Aerial crown-view tile of a tropical tree (Barro Colorado Island, Panama), acquired 20240813:
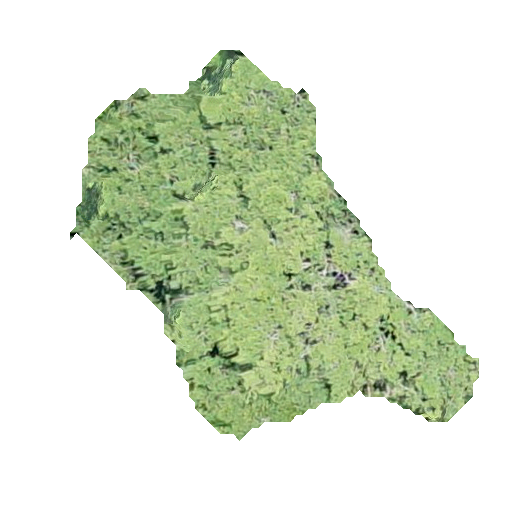
Species: Terminalia amazonia
GBIF accepted scientific name: Terminalia amazonica
Crown area: 129.027 m²